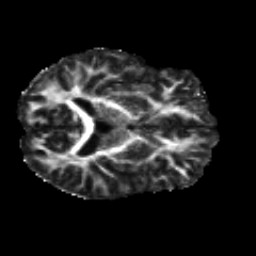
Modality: FA
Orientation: axial
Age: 18
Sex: male
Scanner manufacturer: siemens
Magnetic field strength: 3 T
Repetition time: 8.8 s
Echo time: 0.085 s